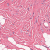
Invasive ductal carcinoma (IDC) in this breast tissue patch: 0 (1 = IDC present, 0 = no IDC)